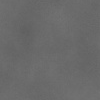
Atmospheric dust classification: dusty